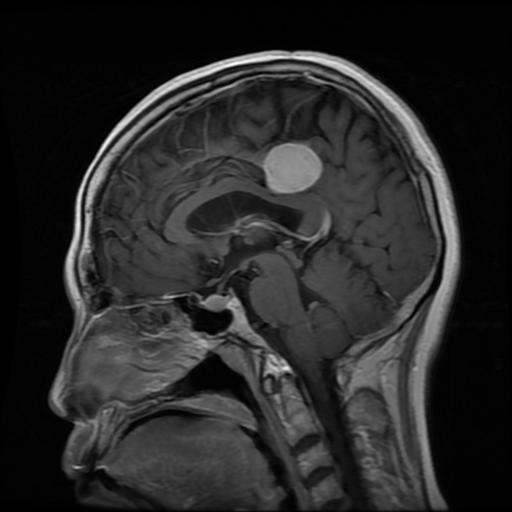
Label: meningioma